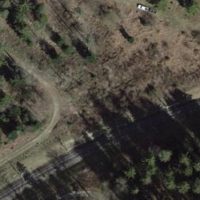
EUNIS habitat code: 43
Species observed at this site:
Sambucus racemosa